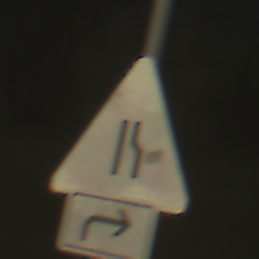
Verkehrszeichen: EinseitigVerengteFahrbahnRechts
Zusatzzeichen unten: RichtungsangabeDurchPfeile5
Umgebung: Outdoor, Nature
Tageszeit: SunriseSunset
Wetter: PartlyCloudy
Licht: Natural
Jahreszeit: NotSpecified
Kontrast: LowContrast